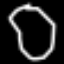
Label: octagon